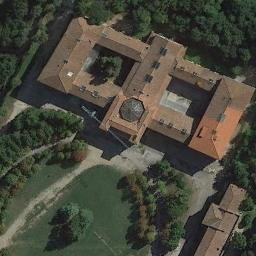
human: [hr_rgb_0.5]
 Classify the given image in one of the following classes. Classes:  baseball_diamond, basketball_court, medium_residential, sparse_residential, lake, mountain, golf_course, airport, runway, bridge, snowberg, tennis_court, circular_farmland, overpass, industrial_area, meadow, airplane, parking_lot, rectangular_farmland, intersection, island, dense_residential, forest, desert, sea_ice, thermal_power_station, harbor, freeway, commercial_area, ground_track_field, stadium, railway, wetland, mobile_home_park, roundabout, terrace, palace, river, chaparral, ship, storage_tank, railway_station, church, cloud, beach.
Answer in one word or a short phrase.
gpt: church